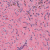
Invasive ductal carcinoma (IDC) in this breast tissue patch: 0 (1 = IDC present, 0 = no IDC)